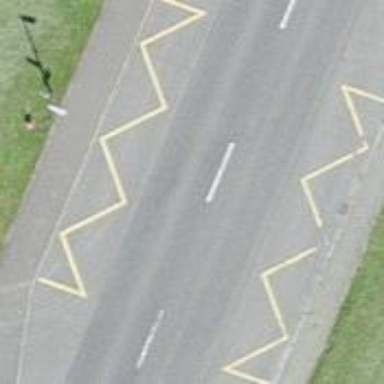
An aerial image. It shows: Bus stop with stop position for public transport.